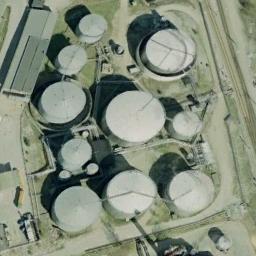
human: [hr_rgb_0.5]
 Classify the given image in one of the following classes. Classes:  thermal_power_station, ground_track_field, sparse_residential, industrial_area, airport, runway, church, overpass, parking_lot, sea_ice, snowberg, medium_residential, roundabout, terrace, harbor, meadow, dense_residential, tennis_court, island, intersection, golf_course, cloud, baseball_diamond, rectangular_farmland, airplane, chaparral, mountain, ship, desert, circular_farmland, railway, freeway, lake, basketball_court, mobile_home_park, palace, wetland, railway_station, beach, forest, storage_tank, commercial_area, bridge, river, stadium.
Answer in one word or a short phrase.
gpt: storage_tank